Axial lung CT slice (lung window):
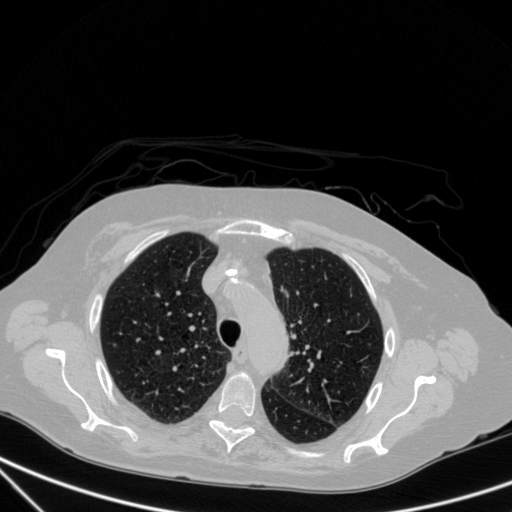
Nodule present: no